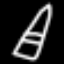
Label: pencil